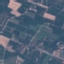
Label: PermanentCrop